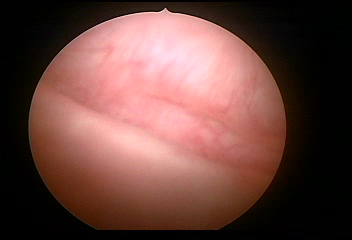
Modality: WLC
Class: Normal mucosa
Bladder cancer association: No